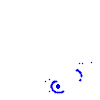
Particle: proton